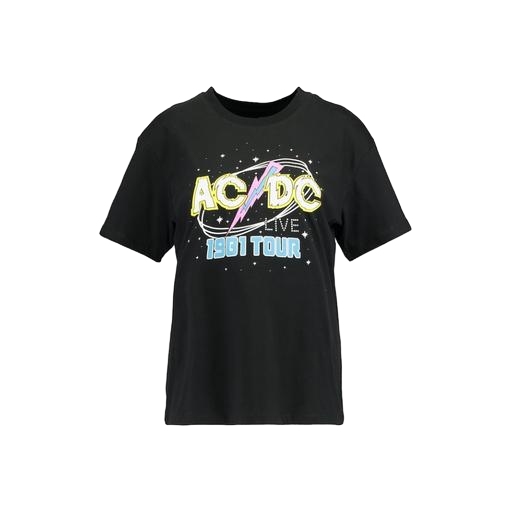
short sleeved ac/dc shirt, 1987 star graphic t, graphic t-shirt, white background